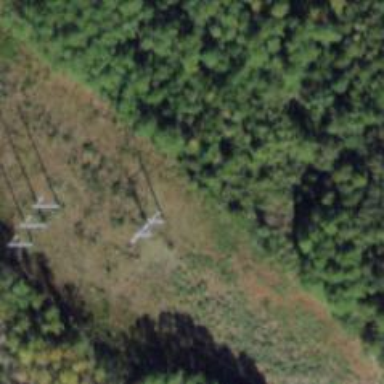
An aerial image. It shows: Power tower.